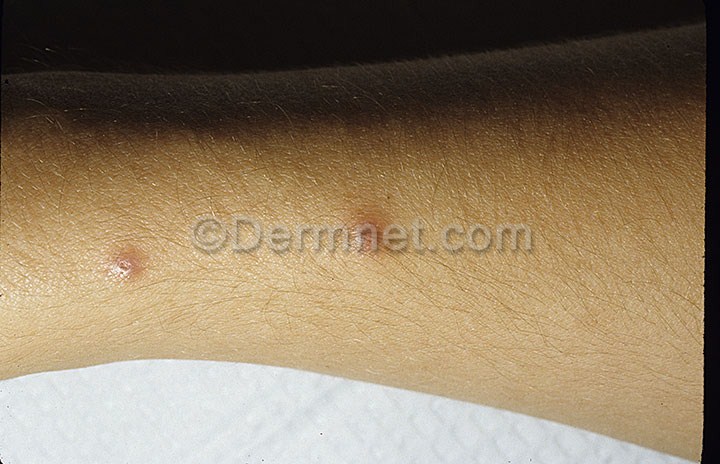
Disease: Cellulitis Impetigo and other Bacterial Infections